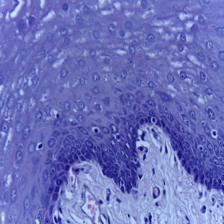
Diagnosis: Normal